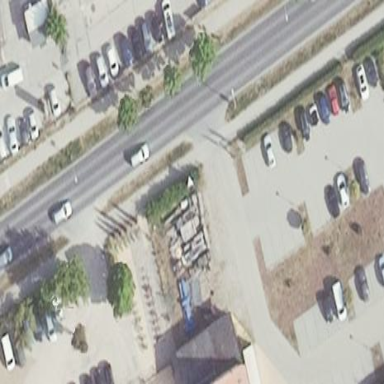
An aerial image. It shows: Parking area with surface.